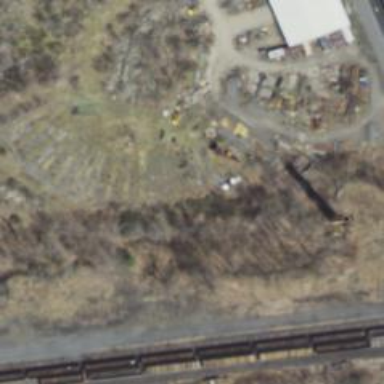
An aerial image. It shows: Historical roundhouse in railway setting.